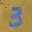
Label: 3